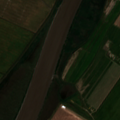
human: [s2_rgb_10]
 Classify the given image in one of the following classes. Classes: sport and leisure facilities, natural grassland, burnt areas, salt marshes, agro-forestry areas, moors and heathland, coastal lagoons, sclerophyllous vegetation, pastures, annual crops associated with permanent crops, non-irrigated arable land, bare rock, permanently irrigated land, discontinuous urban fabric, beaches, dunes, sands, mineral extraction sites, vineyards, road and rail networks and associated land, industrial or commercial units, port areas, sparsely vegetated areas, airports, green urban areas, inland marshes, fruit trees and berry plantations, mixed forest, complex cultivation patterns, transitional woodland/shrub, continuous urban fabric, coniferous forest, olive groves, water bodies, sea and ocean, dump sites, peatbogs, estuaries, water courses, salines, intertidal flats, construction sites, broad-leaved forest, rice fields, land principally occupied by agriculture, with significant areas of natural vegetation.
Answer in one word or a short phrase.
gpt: permanently irrigated land, pastures, inland marshes, salt marshes, estuaries